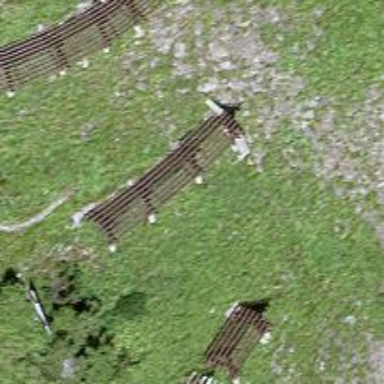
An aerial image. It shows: Man-made structure for avalanche protection.